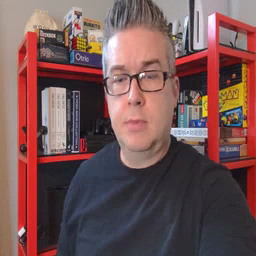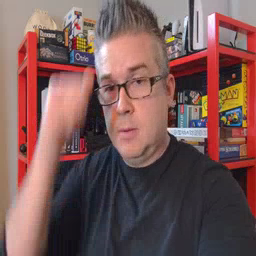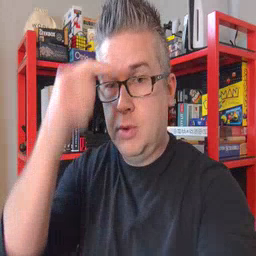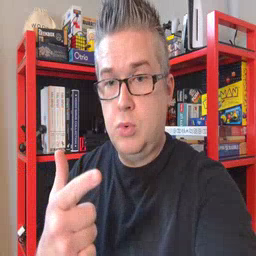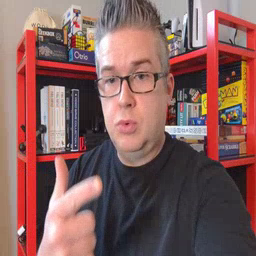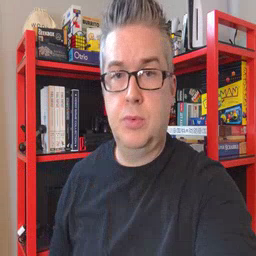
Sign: brother